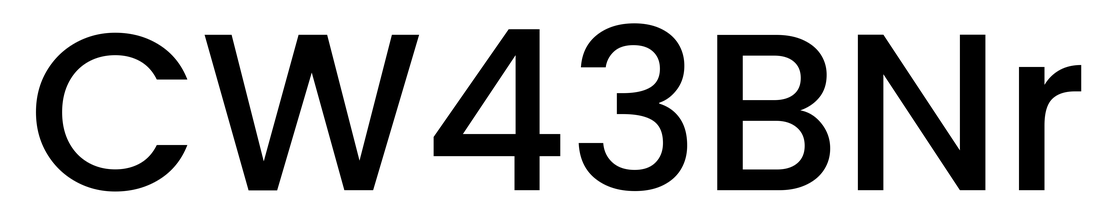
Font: Poppins-Medium